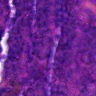
Metastatic tissue present: no